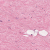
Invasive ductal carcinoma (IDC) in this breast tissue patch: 0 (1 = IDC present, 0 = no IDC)